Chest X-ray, PA view. Patient: 59 years old, sex F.
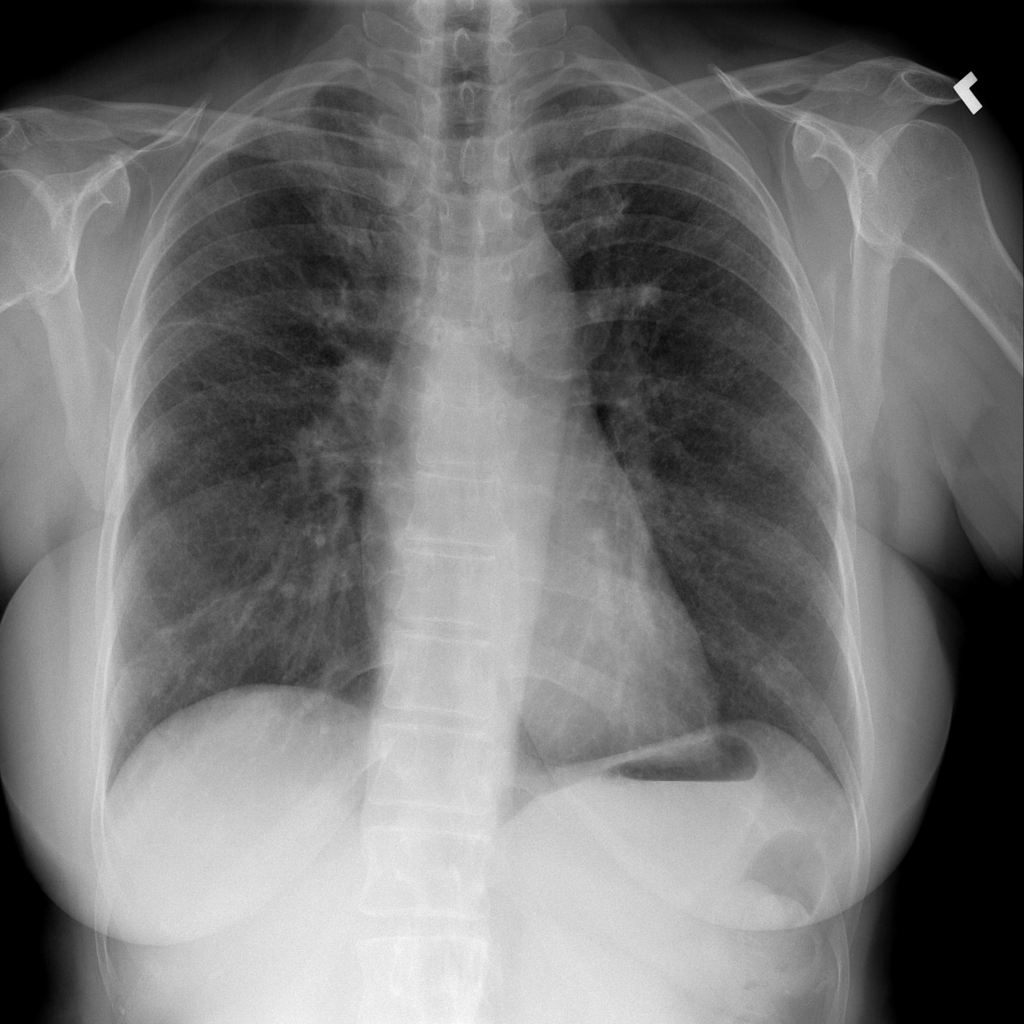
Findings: Infiltration